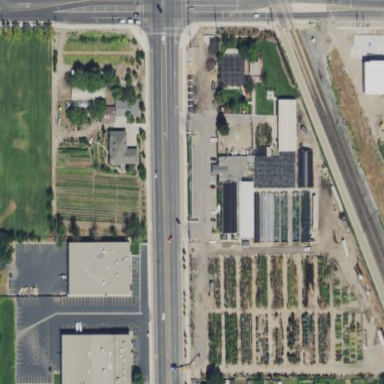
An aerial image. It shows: Plant nursery.